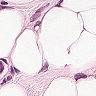
Metastatic tissue present: yes